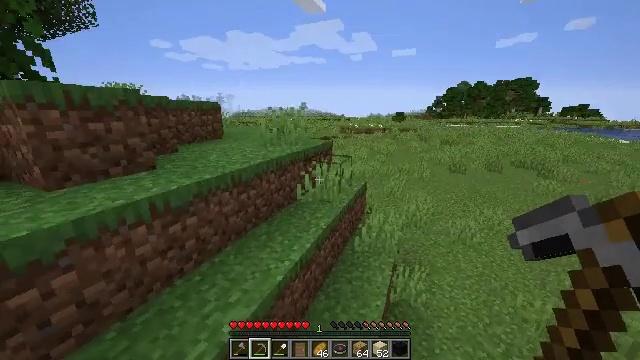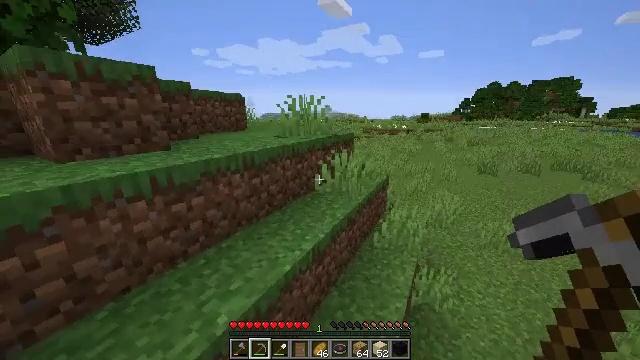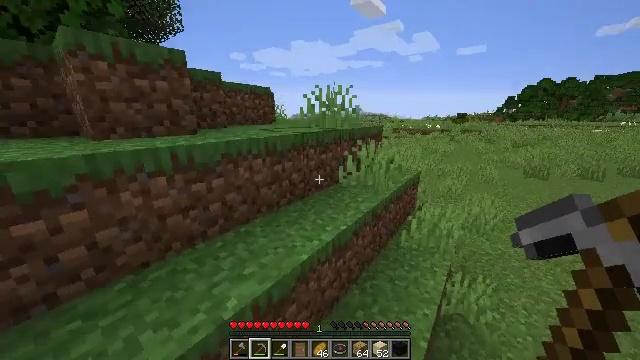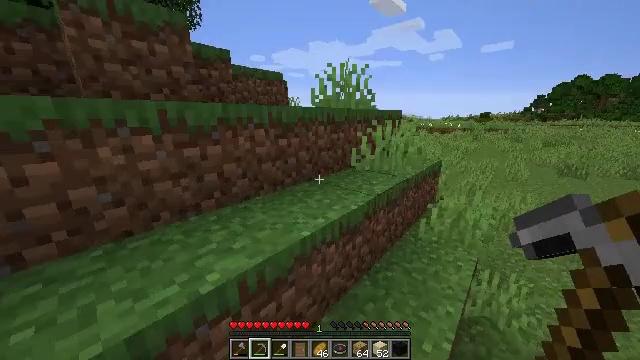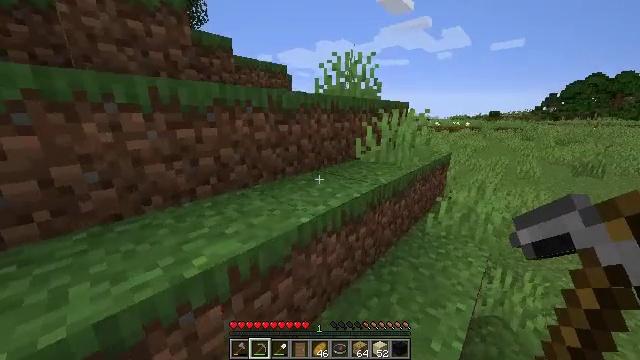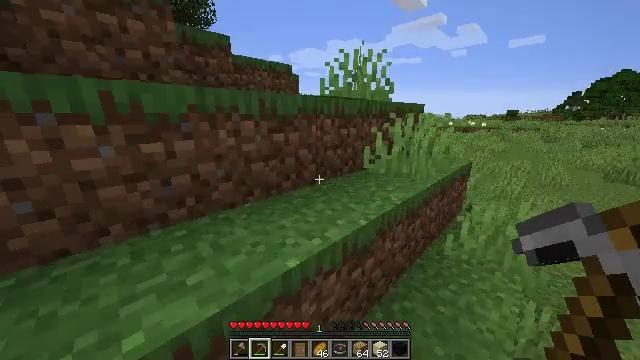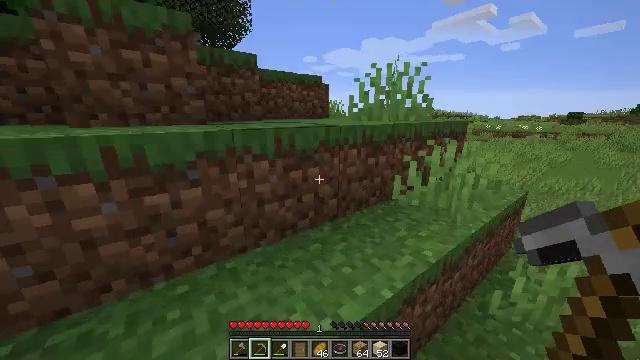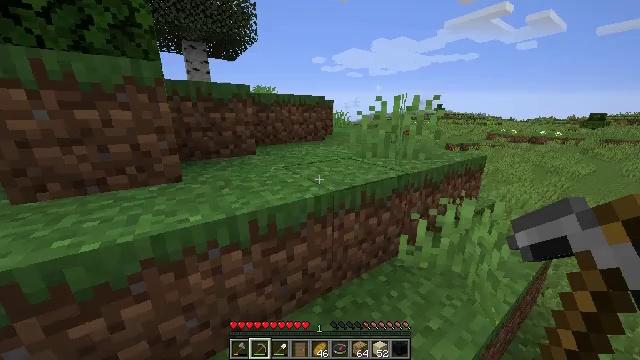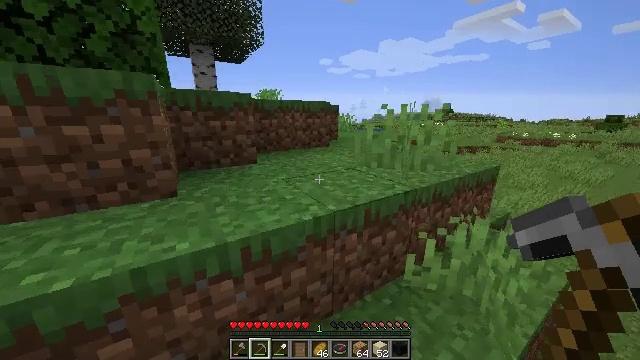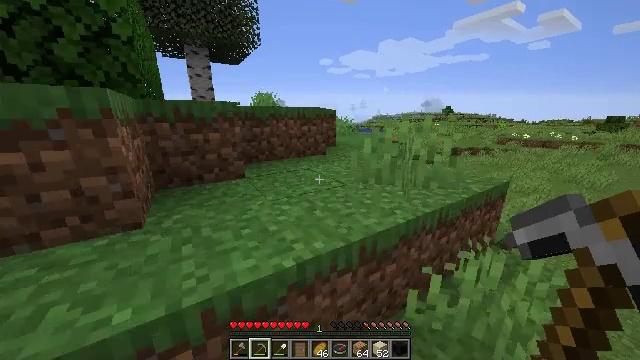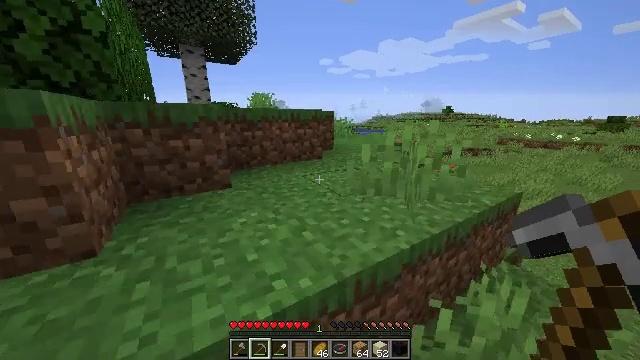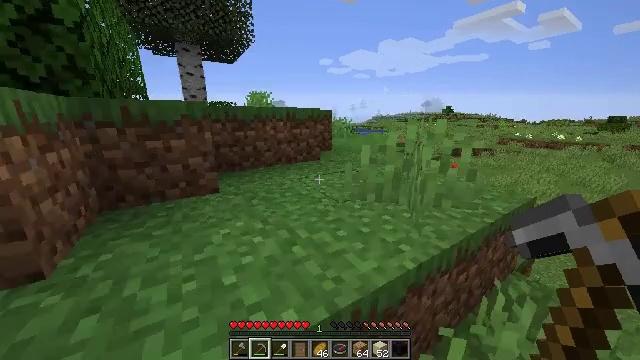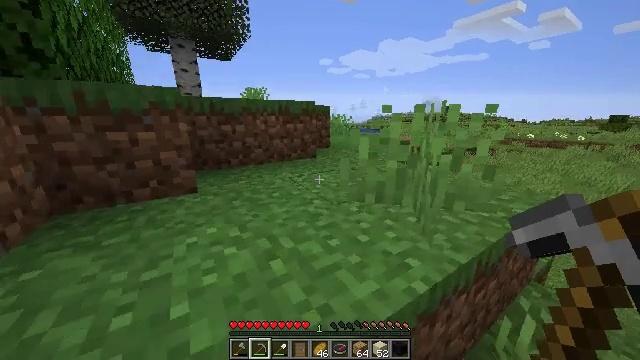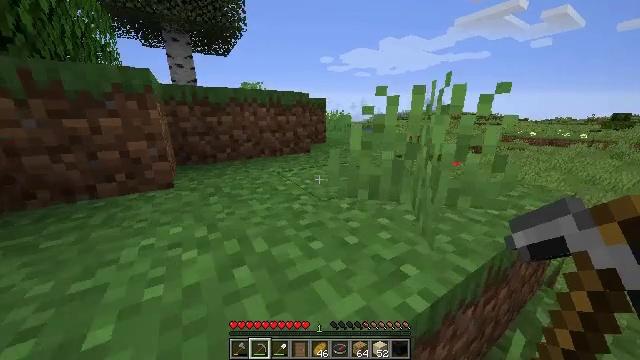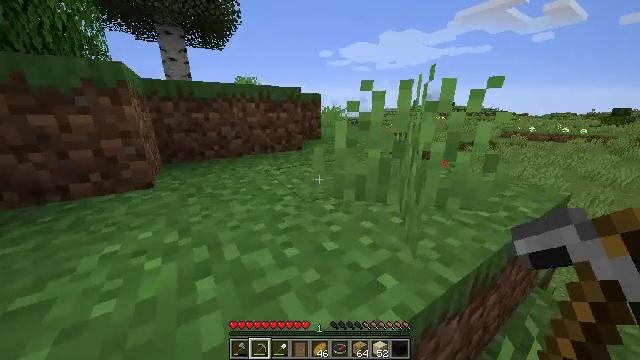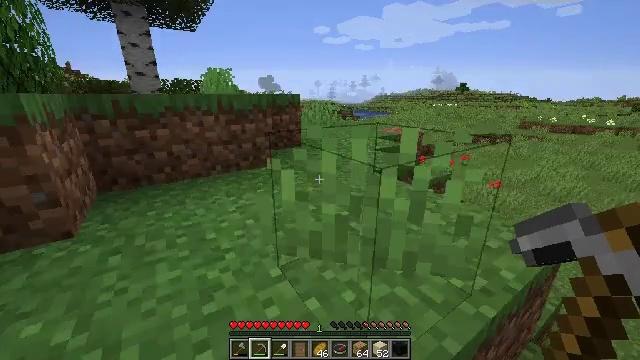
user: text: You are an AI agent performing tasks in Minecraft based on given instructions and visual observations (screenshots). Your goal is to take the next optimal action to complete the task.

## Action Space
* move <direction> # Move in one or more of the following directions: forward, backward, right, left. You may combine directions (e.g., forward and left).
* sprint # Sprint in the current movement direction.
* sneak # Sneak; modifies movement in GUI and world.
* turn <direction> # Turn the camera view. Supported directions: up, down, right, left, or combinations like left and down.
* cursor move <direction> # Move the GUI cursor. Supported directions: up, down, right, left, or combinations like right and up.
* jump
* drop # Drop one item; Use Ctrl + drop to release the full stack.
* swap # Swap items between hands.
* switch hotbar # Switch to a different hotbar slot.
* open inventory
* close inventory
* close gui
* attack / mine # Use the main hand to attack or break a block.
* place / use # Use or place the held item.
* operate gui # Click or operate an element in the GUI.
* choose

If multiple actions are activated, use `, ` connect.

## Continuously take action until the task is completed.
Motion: motion action
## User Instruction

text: Break the sugar cane.
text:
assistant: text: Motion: move forward, sprint, turn left, jump
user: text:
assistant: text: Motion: move forward, sprint, turn left, jump
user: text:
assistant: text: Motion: move forward, sprint, turn left, jump
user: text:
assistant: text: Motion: move forward, sprint, turn left, jump
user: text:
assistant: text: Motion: move forward, sprint, turn left, jump
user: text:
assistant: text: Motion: move forward, sprint, turn left, jump
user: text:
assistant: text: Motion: move forward, sprint, turn left, jump
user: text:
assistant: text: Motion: move forward, sprint, turn left, jump
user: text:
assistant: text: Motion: move forward, sprint, jump
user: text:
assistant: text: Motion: move forward, sprint, jump
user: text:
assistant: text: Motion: move forward, sprint, jump
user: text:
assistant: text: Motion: move forward, sprint, jump
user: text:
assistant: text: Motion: move forward, sprint, jump
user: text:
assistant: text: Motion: move forward, sprint, turn down, jump
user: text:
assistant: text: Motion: move forward, sprint, turn down, jump
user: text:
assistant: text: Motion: move forward, sprint, jump
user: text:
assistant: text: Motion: move forward, sprint, jump
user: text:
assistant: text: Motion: move forward, sprint, jump
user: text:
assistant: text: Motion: move forward, sprint, jump
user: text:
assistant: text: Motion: move forward, sprint, jump
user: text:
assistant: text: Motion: move forward, sprint, jump
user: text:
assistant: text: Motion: move forward, sprint, jump
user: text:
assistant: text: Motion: move forward, sprint, jump
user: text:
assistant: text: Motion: move forward, sprint, turn left, jump
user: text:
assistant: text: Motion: move forward, sprint, turn down, jump
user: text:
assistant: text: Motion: move forward, sprint, turn down, jump
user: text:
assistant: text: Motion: move forward, sprint, jump
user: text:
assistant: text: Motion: move forward, sprint, jump
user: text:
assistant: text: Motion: move forward, sprint, turn down, jump
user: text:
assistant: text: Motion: move forward, sprint, turn down, jump